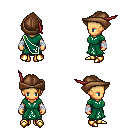
a pixel art fantasy rpg character, female body template, human, tanned skin, sash dress, teal pants, blonde long mohawk hairstyle, leather cap, white cloth bandages, gold boots, four views (front, back, left, right), 2x2 character sprite sheet, small pixel art, hard edges, no anti-aliasing